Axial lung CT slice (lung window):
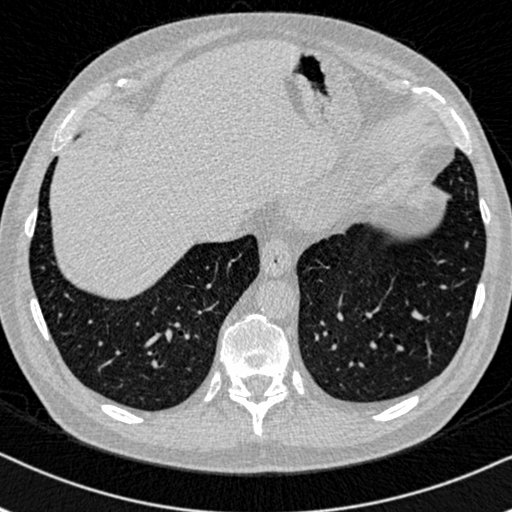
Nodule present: no